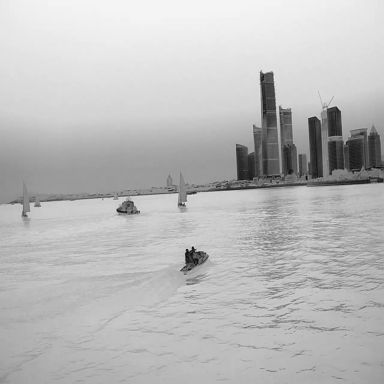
There are two canoes in the infrared image.